Question: I've imported wrong settings to my PHPstorm and I've lost possibility to see where am I

Anybody knows what setting responsible for displaying that line ?
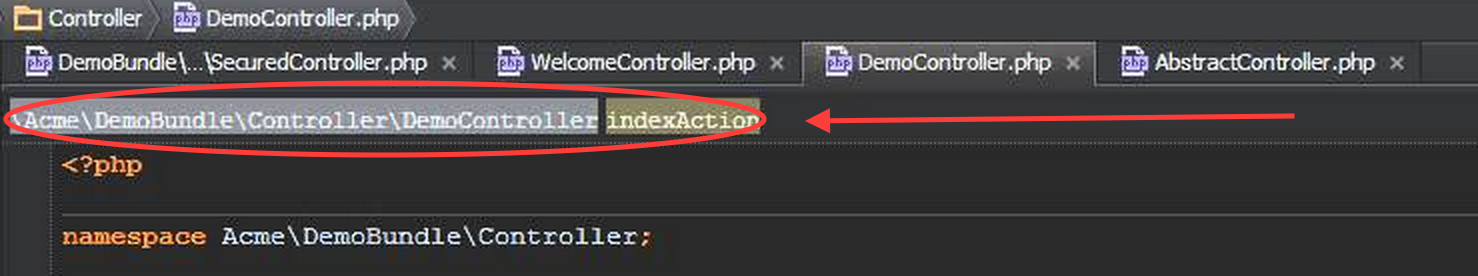
Answer: You need to re-open editor tab to see the changes.